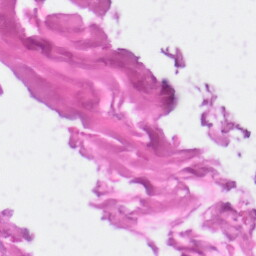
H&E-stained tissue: Skin